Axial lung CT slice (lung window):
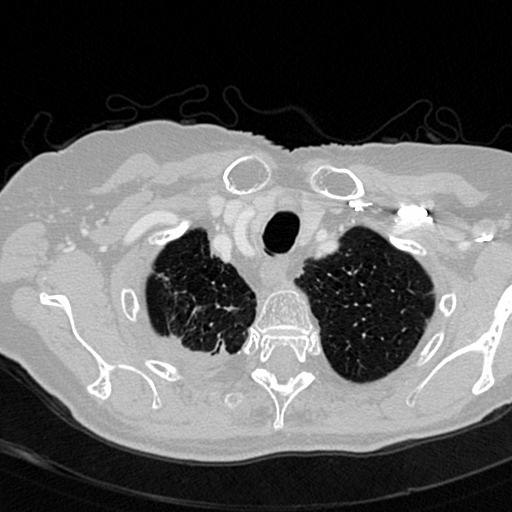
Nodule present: no